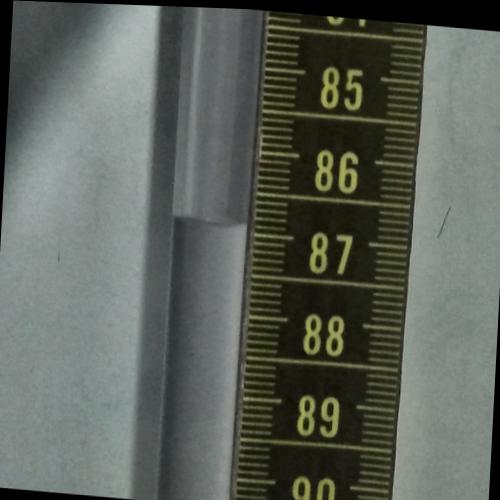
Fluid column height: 86.9 cm